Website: apple
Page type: account-selection
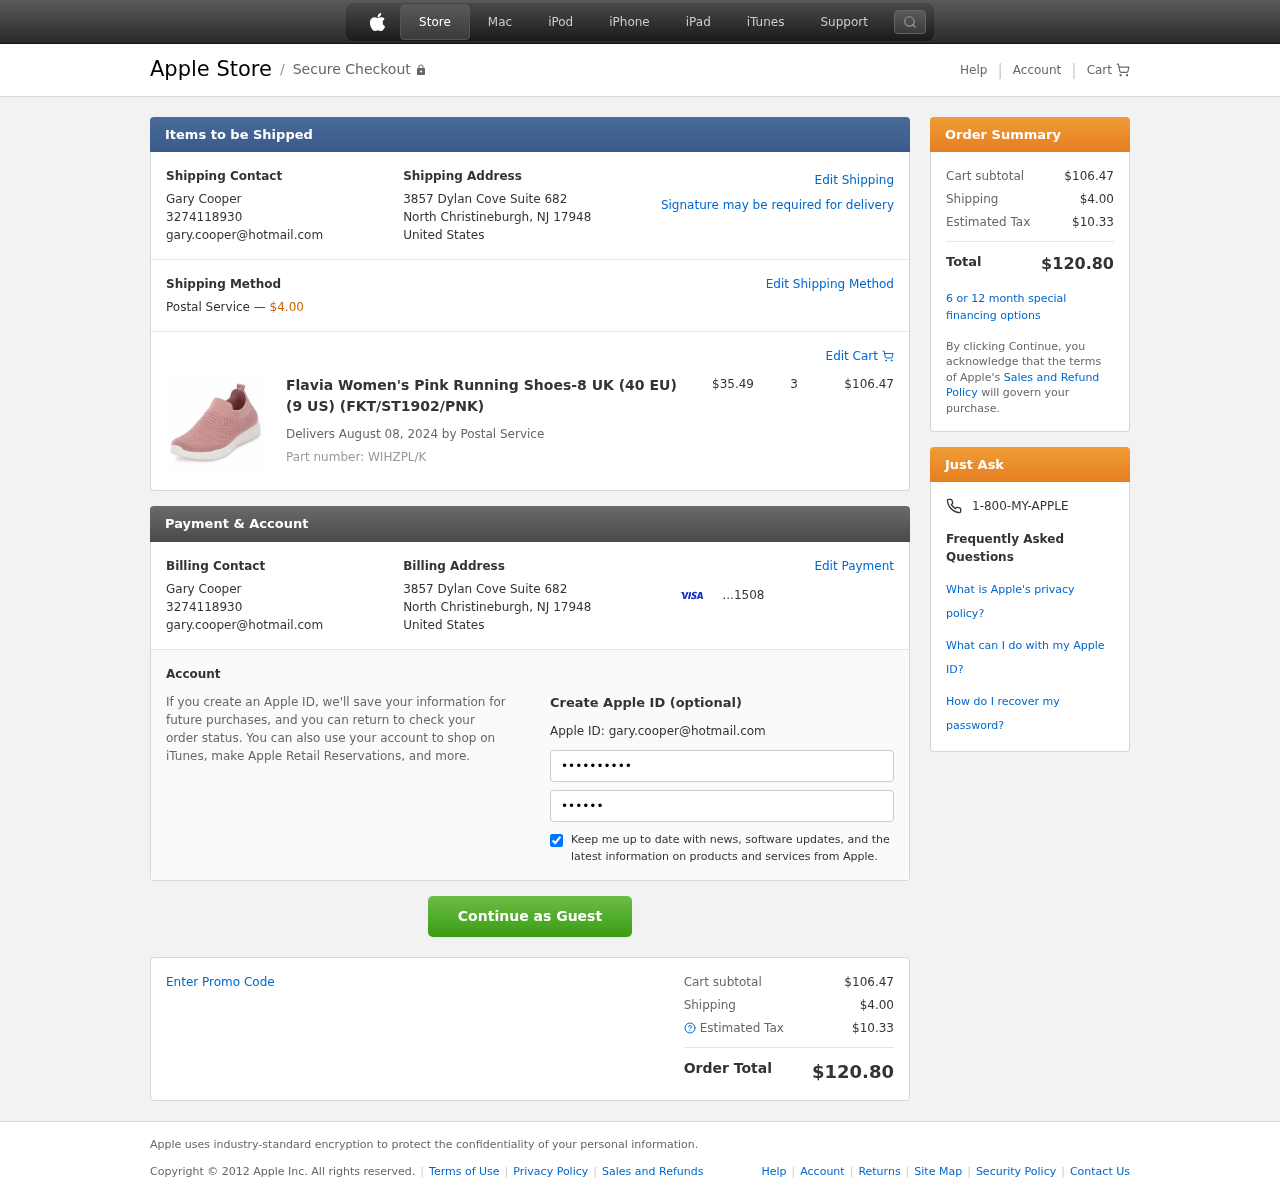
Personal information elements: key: PII_CARD_LAST4
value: ...1508
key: PII_CITY_STATE_ZIP
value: North Christineburgh, NJ 17948
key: PII_COUNTRY
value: United States
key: PII_EMAIL
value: gary.cooper@hotmail.com
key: PII_FULLNAME
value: Gary Cooper
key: PII_PHONE
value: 3274118930
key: PII_STREET
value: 3857 Dylan Cove Suite 682
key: PII_FIRSTNAME
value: Gary
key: PII_LASTNAME
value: Cooper
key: PII_FULLNAME2
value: Gary Cooper
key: PII_FULLNAME3
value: Gary Cooper
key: PII_FIRSTNAME2
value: Gary
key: PII_FIRSTNAME3
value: Gary
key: PII_LASTNAME2
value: Cooper
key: PII_LASTNAME3
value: Cooper
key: PII_FIRSTNAME_DERIVED
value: Gary
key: PII_LASTNAME_DERIVED
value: Cooper
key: PII_FULLNAME_DERIVED
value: Gary Cooper
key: PII_NAME_FULL_DERIVED
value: Gary Cooper
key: PII_PHONE_LINE
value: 8930
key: PII_PHONE_SUFFIX
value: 8930
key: PII_PHONE2
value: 3274118930
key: PII_PHONE3
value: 3274118930
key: PII_PHONE_NUMERIC
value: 3274118930
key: PII_PHONE_LINE_NUMERIC
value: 8930
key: PII_PHONE_SUFFIX_NUMERIC
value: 8930
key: PII_PHONE2_NUMERIC
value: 3274118930
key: PII_PHONE3_NUMERIC
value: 3274118930
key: PII_PHONE_DIGITS
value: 3274118930
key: PII_PHONE_LAST4
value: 8930
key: PII_EMAIL2
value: gary.cooper@hotmail.com
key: PII_EMAIL3
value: gary.cooper@hotmail.com
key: PII_CITY
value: North Christineburgh
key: PII_STATE_ABBR
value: NJ
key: PII_POSTCODE
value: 17948
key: PII_POSTCODE_FULL
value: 17948
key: PII_CITY_STATE
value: North Christineburgh, NJ
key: PII_POSTCODE_NUMERIC
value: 17948
Product elements: key: PRODUCT1_NAME
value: Flavia Women's Pink Running Shoes-8 UK (40 EU) (9 US) (FKT/ST1902/PNK)
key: PRODUCT1_PRICE
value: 35.49
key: PRODUCT1_QUANTITY
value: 3
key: PRODUCT_PART_NUMBER
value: Part number: WIHZPL/K
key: PRODUCT_TOTAL
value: $106.47
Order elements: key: ORDER_SHIPPING_COST
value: $4.00
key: ORDER_DELIVERY_DATE
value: Delivers August 08, 2024 by Postal Service
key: ORDER_SUBTOTAL
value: $106.47
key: ORDER_TAX
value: $10.33
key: ORDER_TOTAL
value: $120.80